Question: I've used Video Tag on a landing page of our upcoming site <URL>. I've also used SublimeVideo to have some extra control on my video.
I see some sort of an artifact on Chrome, ever since I upgraded to the latest version (10.0.648.204) - the background on the video is no longer white (the video used have white background). I'm on Mac OS X 10.6.x.
There is no problem with Firefox, Safari, Opera. My friends says, there are no issues with Chrome on Windows too.
Any idea what might be causing this? I've attached a screenshot.
I've tried setting background #fff to almost all the elements associated with that video tag.
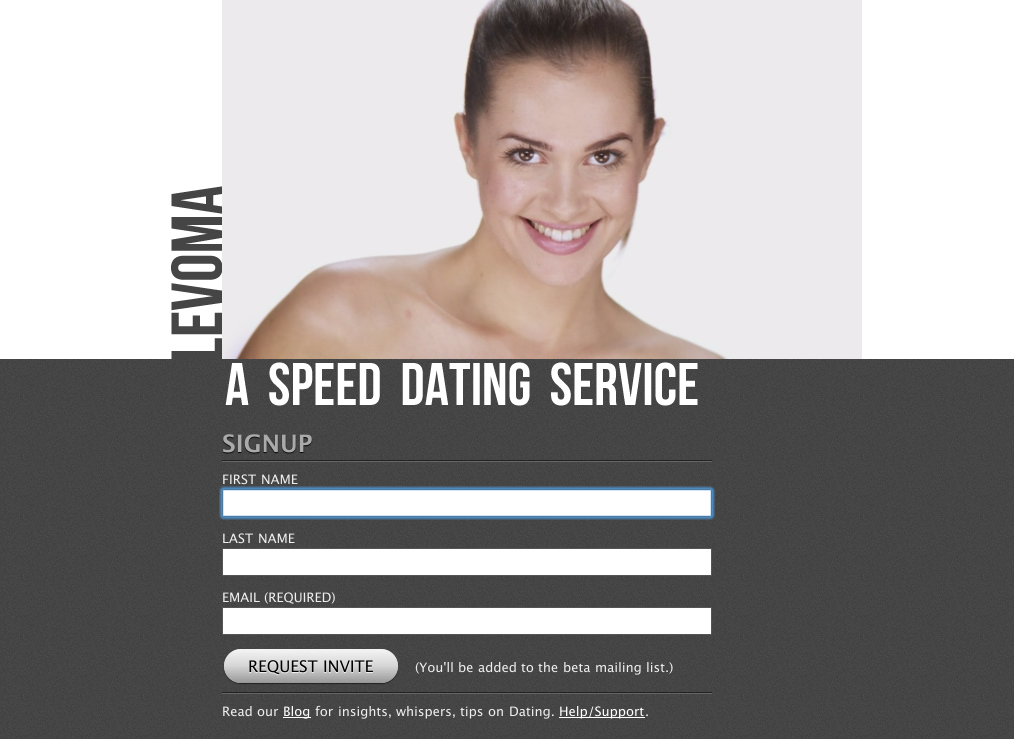
Answer: Apparently it is a bug.
this may give you some insight to whats going on
<URL>